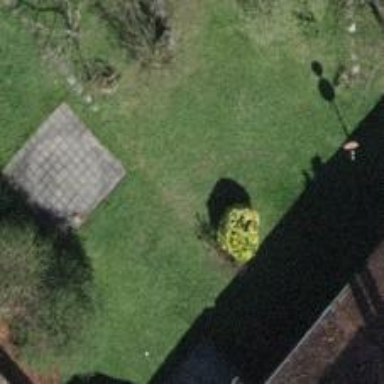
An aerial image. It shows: Shrub in its natural environment.